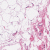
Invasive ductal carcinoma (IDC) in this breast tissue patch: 0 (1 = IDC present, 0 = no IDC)